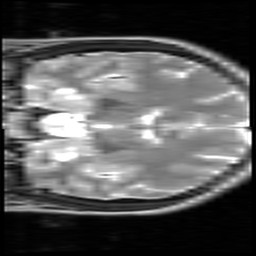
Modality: inplaneT2
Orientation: coronal
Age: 21
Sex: female